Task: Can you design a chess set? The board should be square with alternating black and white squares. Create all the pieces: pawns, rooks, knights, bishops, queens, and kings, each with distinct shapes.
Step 3294:
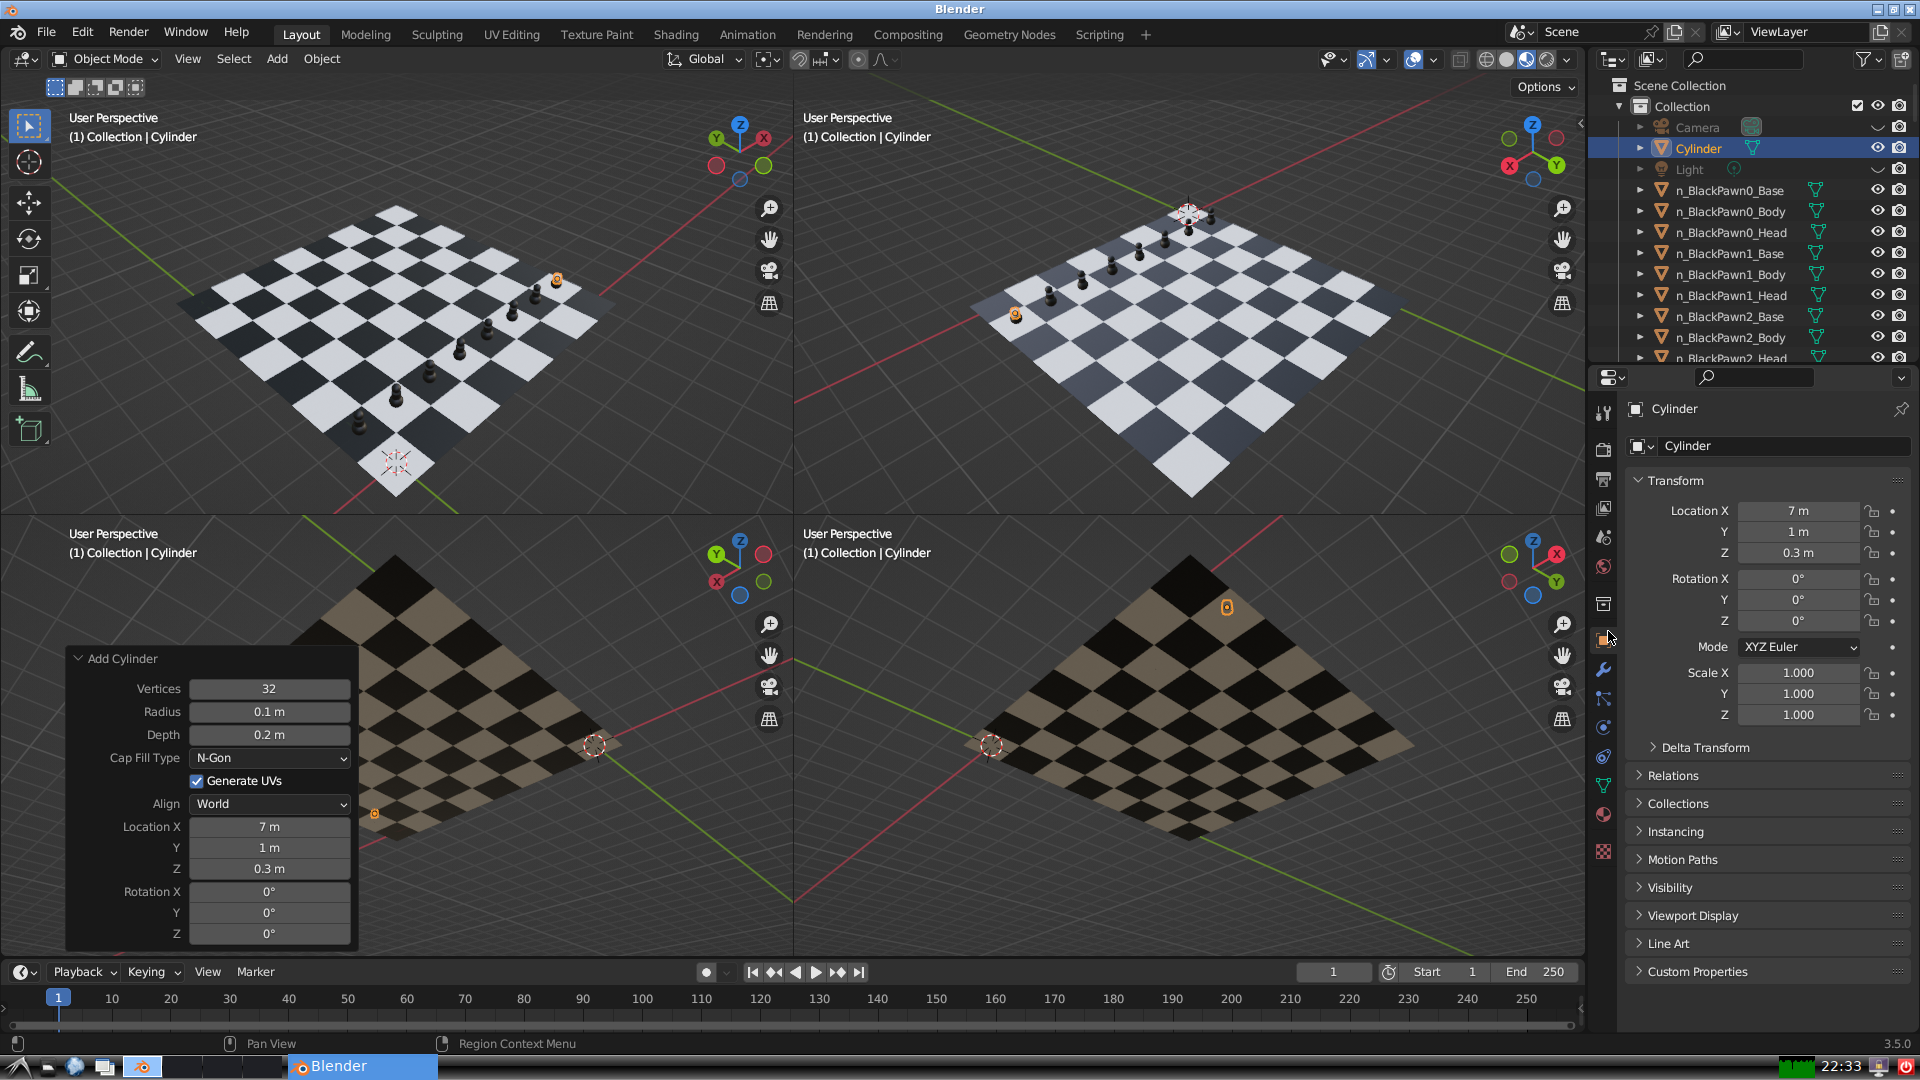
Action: {"mouse_move": [1732, 445]}